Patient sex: M
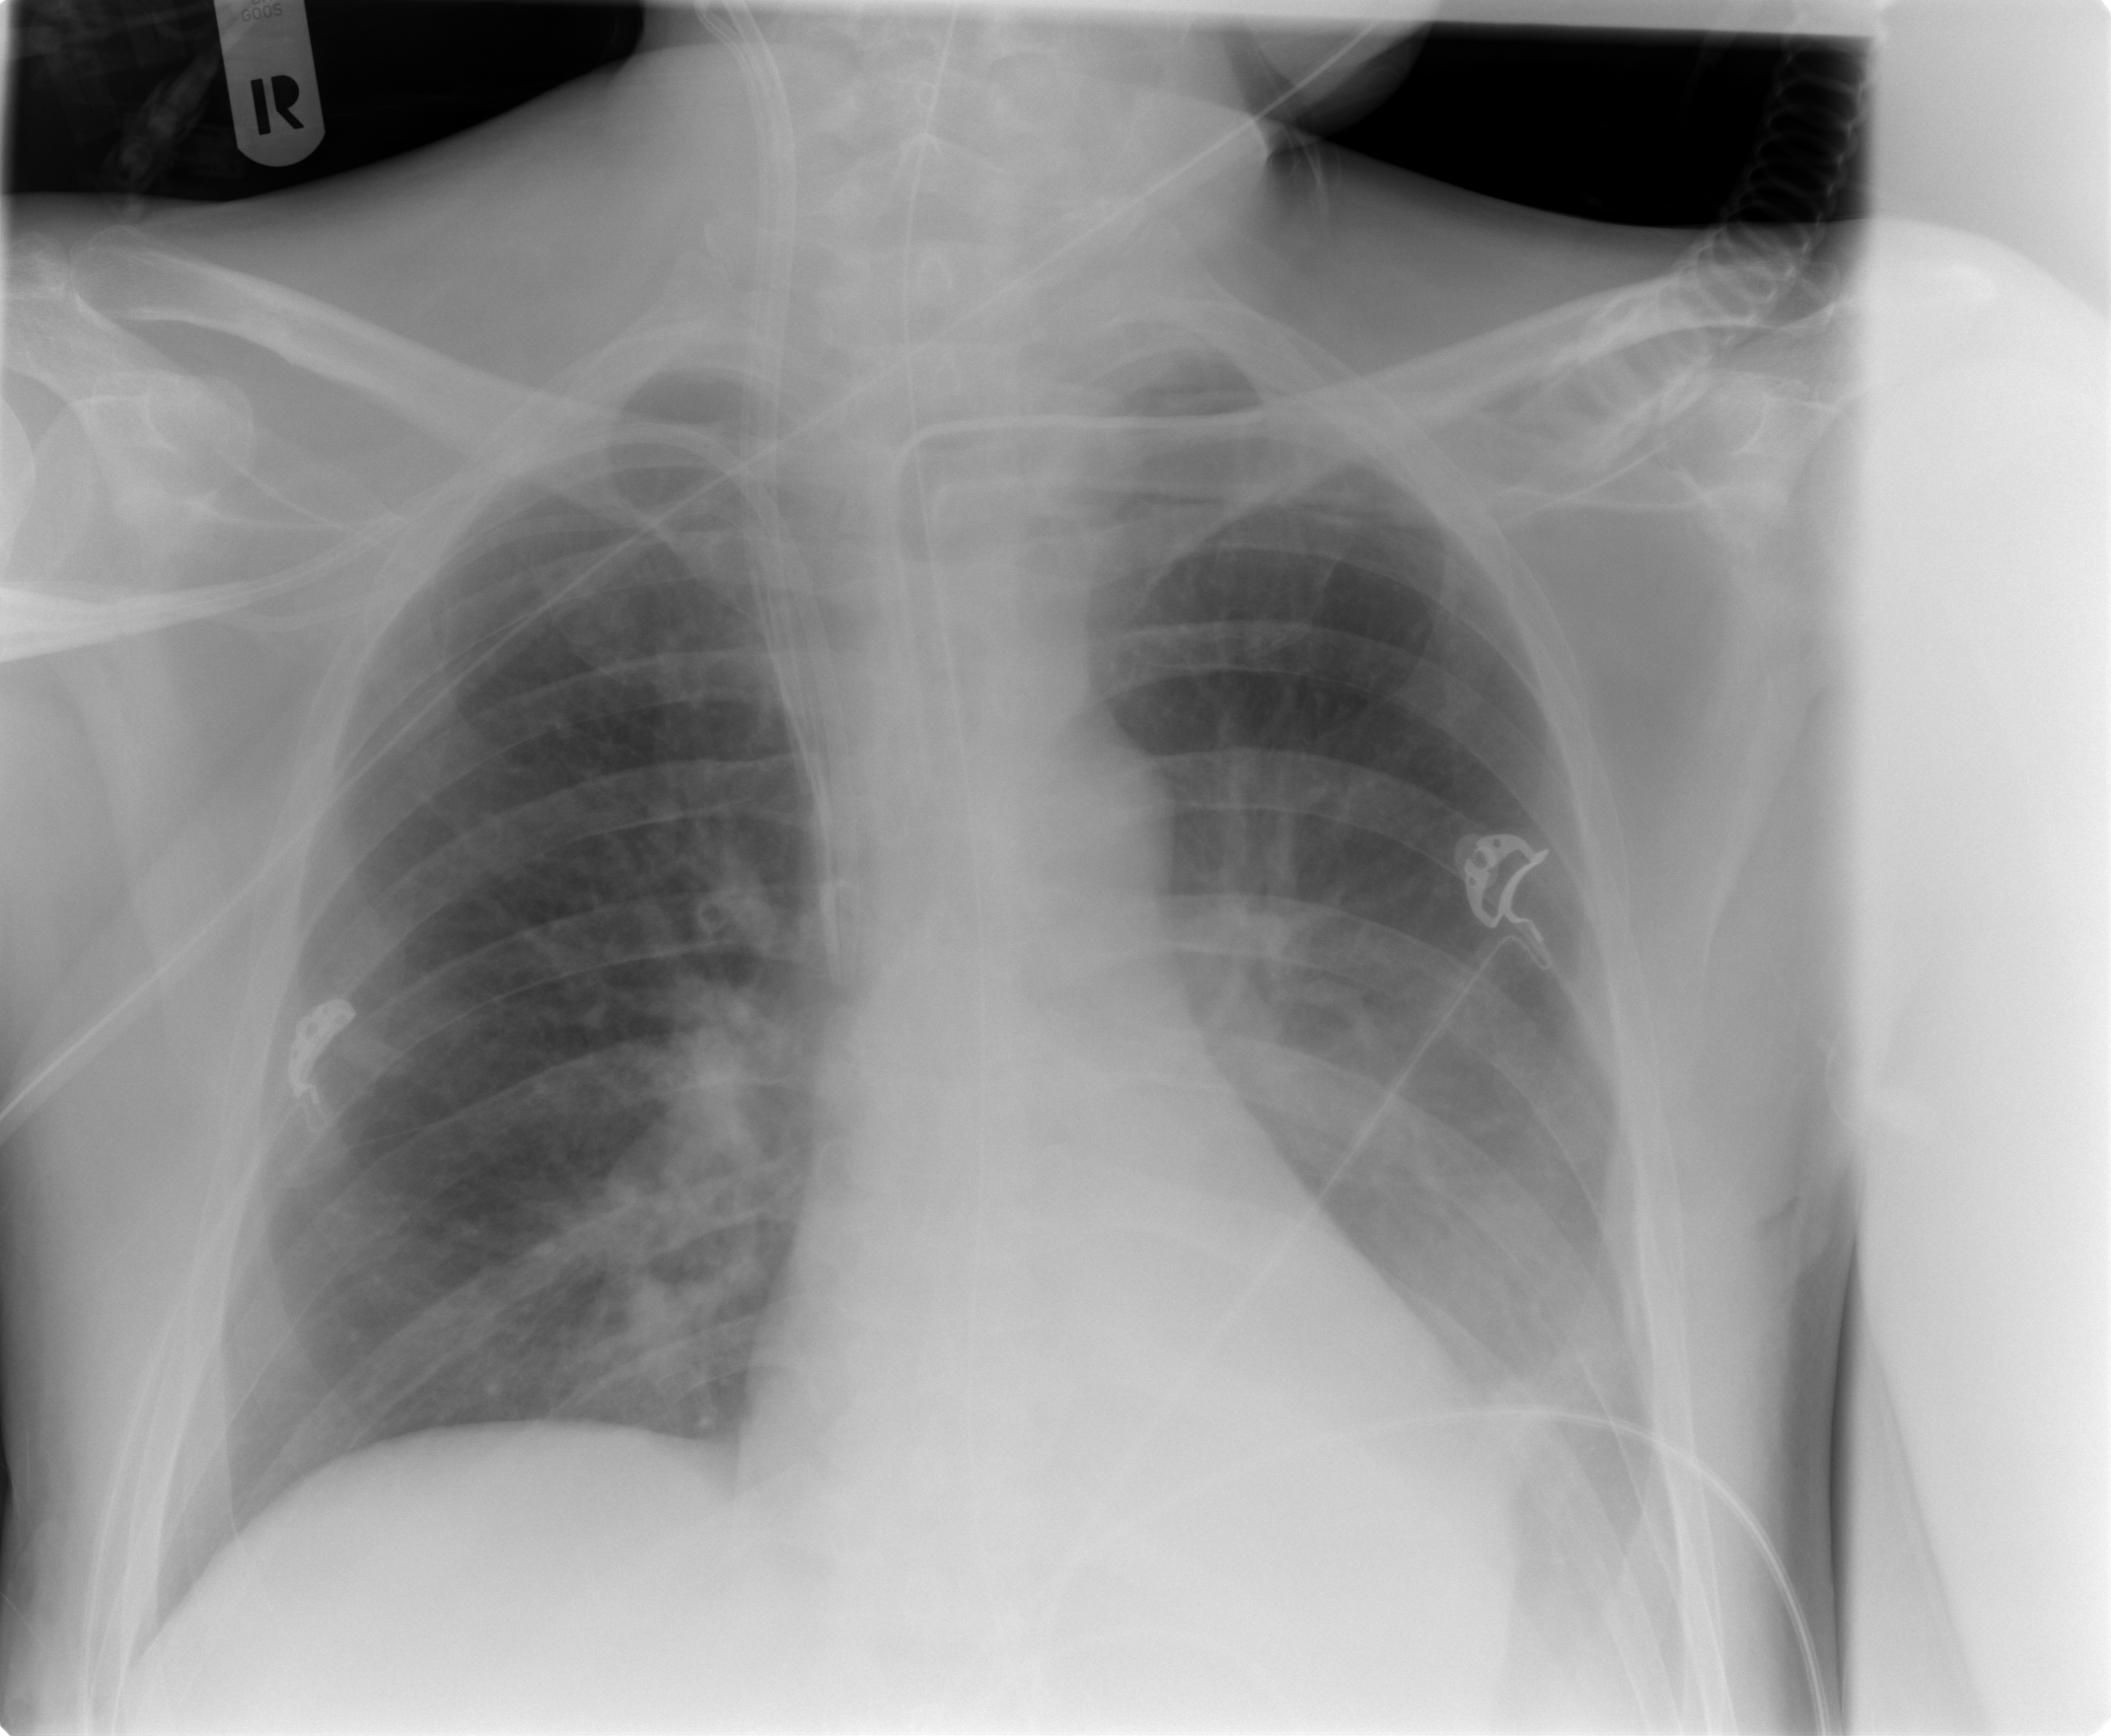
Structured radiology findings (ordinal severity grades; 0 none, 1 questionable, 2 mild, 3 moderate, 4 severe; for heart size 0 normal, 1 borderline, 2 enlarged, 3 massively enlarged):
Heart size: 0
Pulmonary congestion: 0
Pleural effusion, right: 0
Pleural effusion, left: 2
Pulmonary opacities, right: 2
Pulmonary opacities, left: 0
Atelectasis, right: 0
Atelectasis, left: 2